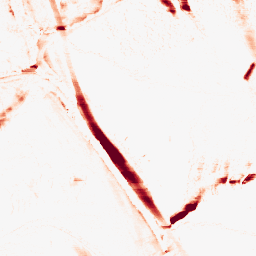
Category: morphological
Decomposition family: morphological_ellipse
Decomposition parameters: operation: opening
width: 5
height: 20
Upsampling method: quartic
Upsampling parameters: scale: 2
Upsampling scale: 2